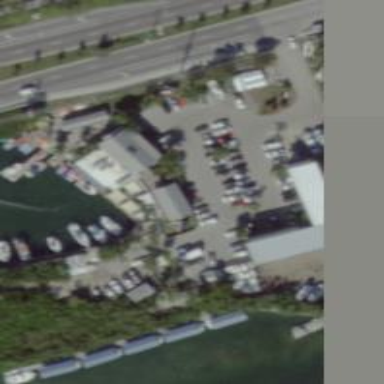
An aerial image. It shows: Marina on leisure land.